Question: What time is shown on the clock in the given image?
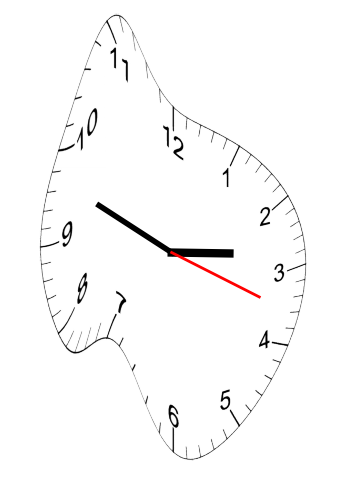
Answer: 02:48:18